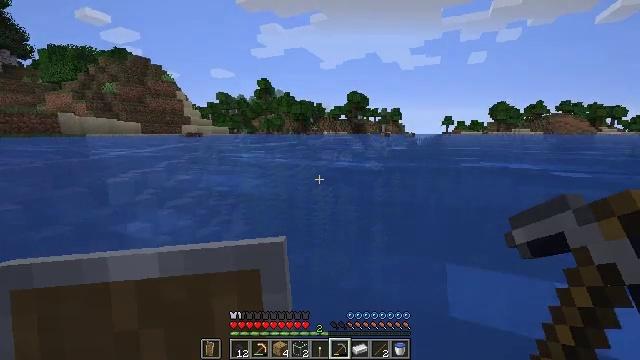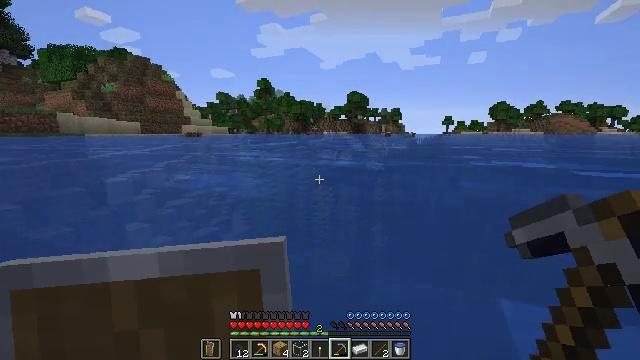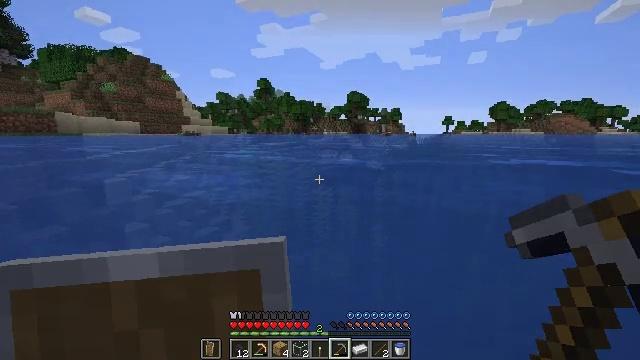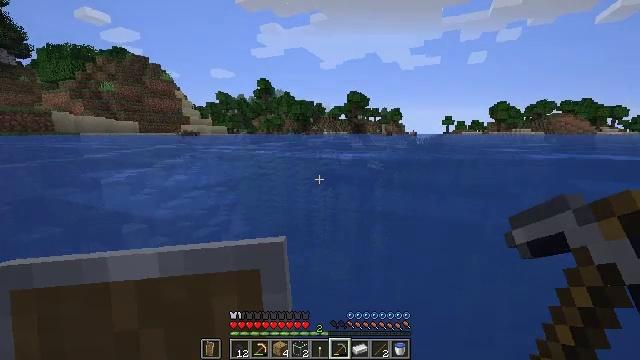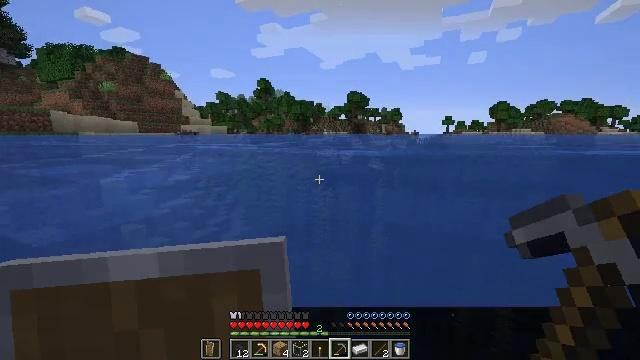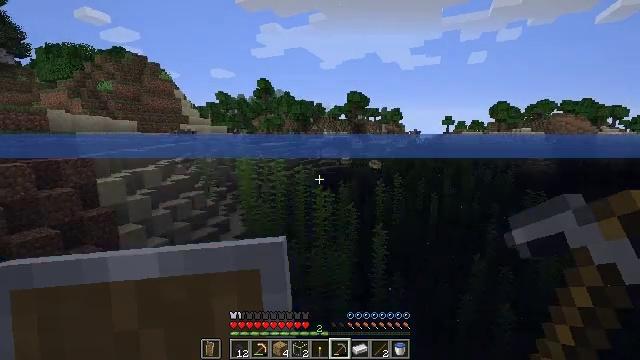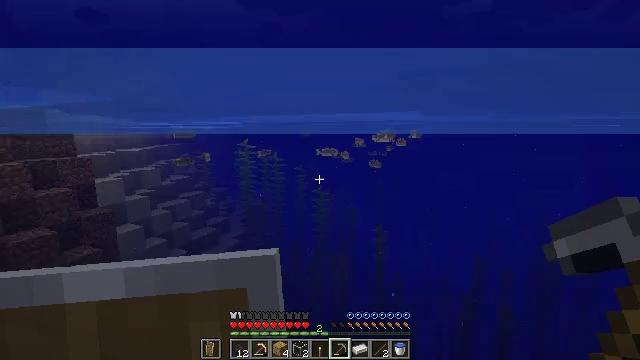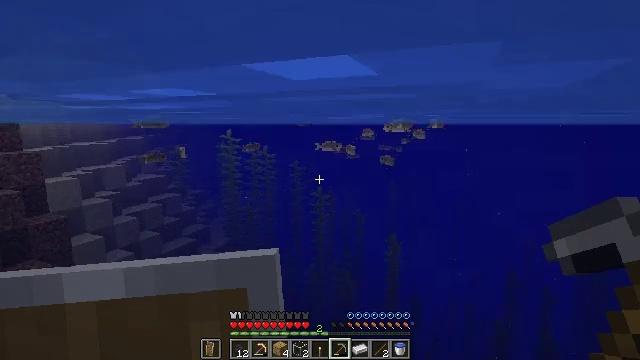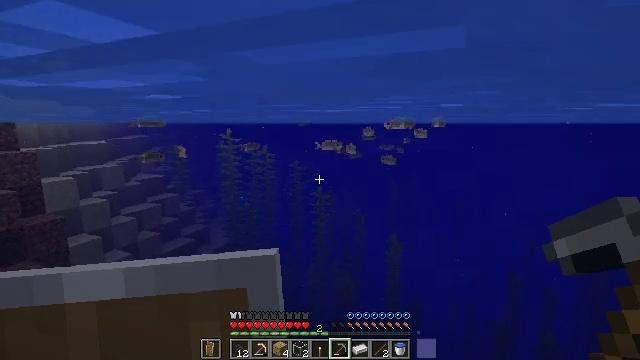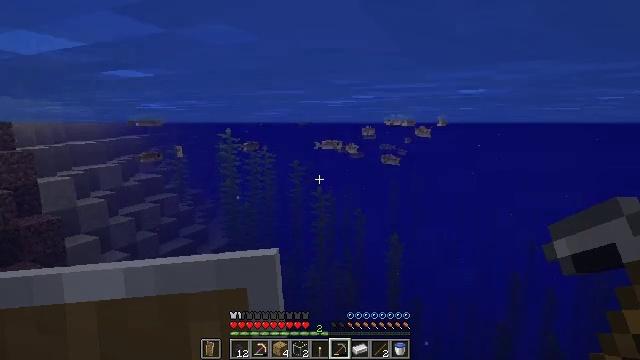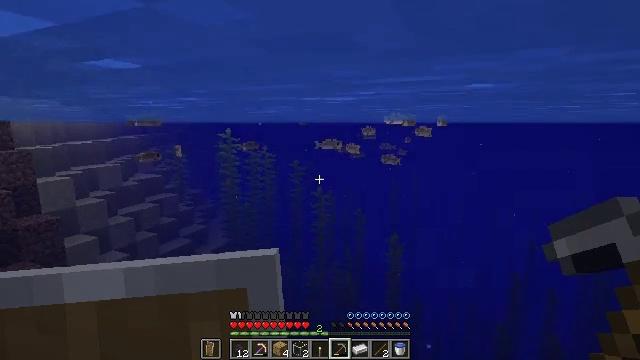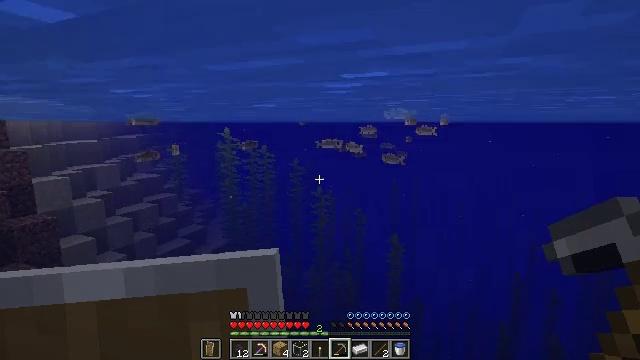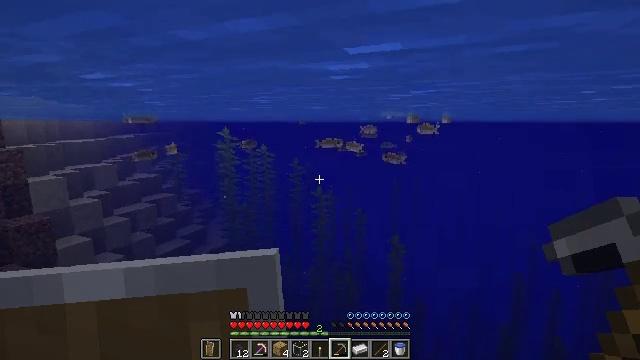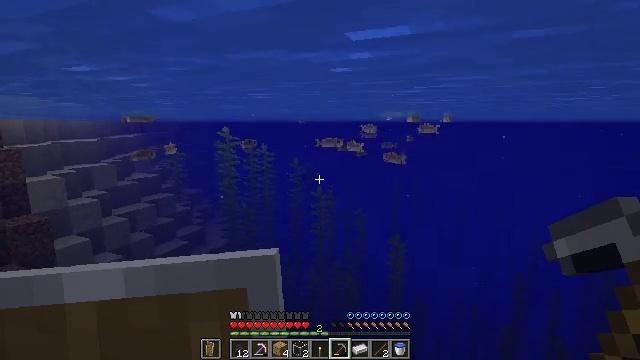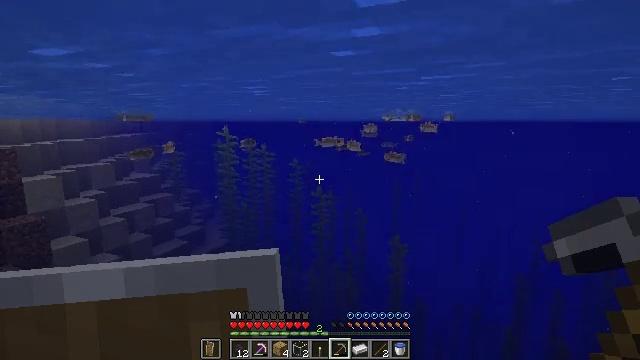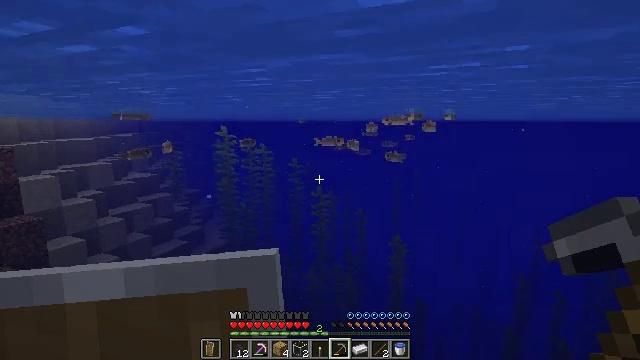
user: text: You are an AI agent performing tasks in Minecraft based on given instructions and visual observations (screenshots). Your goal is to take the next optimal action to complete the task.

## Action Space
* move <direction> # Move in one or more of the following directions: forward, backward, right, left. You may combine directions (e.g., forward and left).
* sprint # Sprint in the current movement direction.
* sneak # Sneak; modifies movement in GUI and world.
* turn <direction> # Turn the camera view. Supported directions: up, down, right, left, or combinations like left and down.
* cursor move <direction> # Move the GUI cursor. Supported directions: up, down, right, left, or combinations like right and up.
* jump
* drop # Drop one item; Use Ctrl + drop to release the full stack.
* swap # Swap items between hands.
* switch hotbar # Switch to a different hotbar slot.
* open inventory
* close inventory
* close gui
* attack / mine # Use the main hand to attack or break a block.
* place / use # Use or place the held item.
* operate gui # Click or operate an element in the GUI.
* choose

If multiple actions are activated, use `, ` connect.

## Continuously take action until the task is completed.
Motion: motion action
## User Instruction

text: Dive and mine the kelp.
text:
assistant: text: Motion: move forward
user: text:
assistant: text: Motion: move forward
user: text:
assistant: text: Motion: move forward
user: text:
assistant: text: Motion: move forward
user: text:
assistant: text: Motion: move forward
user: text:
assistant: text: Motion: move forward
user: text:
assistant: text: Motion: move forward
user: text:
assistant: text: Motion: move forward
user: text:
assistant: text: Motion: move forward
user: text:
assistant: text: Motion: move forward
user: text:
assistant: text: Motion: move forward
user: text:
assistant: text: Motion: move forward
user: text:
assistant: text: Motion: move forward
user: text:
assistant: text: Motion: move forward
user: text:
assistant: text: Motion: move forward
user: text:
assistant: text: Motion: move forward
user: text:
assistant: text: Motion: move forward
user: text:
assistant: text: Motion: move forward
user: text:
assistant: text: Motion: move forward, turn left and down
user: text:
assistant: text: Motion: move forward
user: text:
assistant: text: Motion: move forward
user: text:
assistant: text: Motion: move forward
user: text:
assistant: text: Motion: move forward
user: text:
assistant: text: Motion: move forward
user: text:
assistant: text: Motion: move forward
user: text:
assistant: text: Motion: move forward
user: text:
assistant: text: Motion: move forward
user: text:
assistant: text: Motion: move forward
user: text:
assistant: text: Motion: move forward
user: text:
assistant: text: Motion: move forward